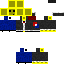
A male skeleton skin with dark skin, wearing brown helmet dressed in a yellow suit and blue pants, featuring a closed mouth.